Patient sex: M
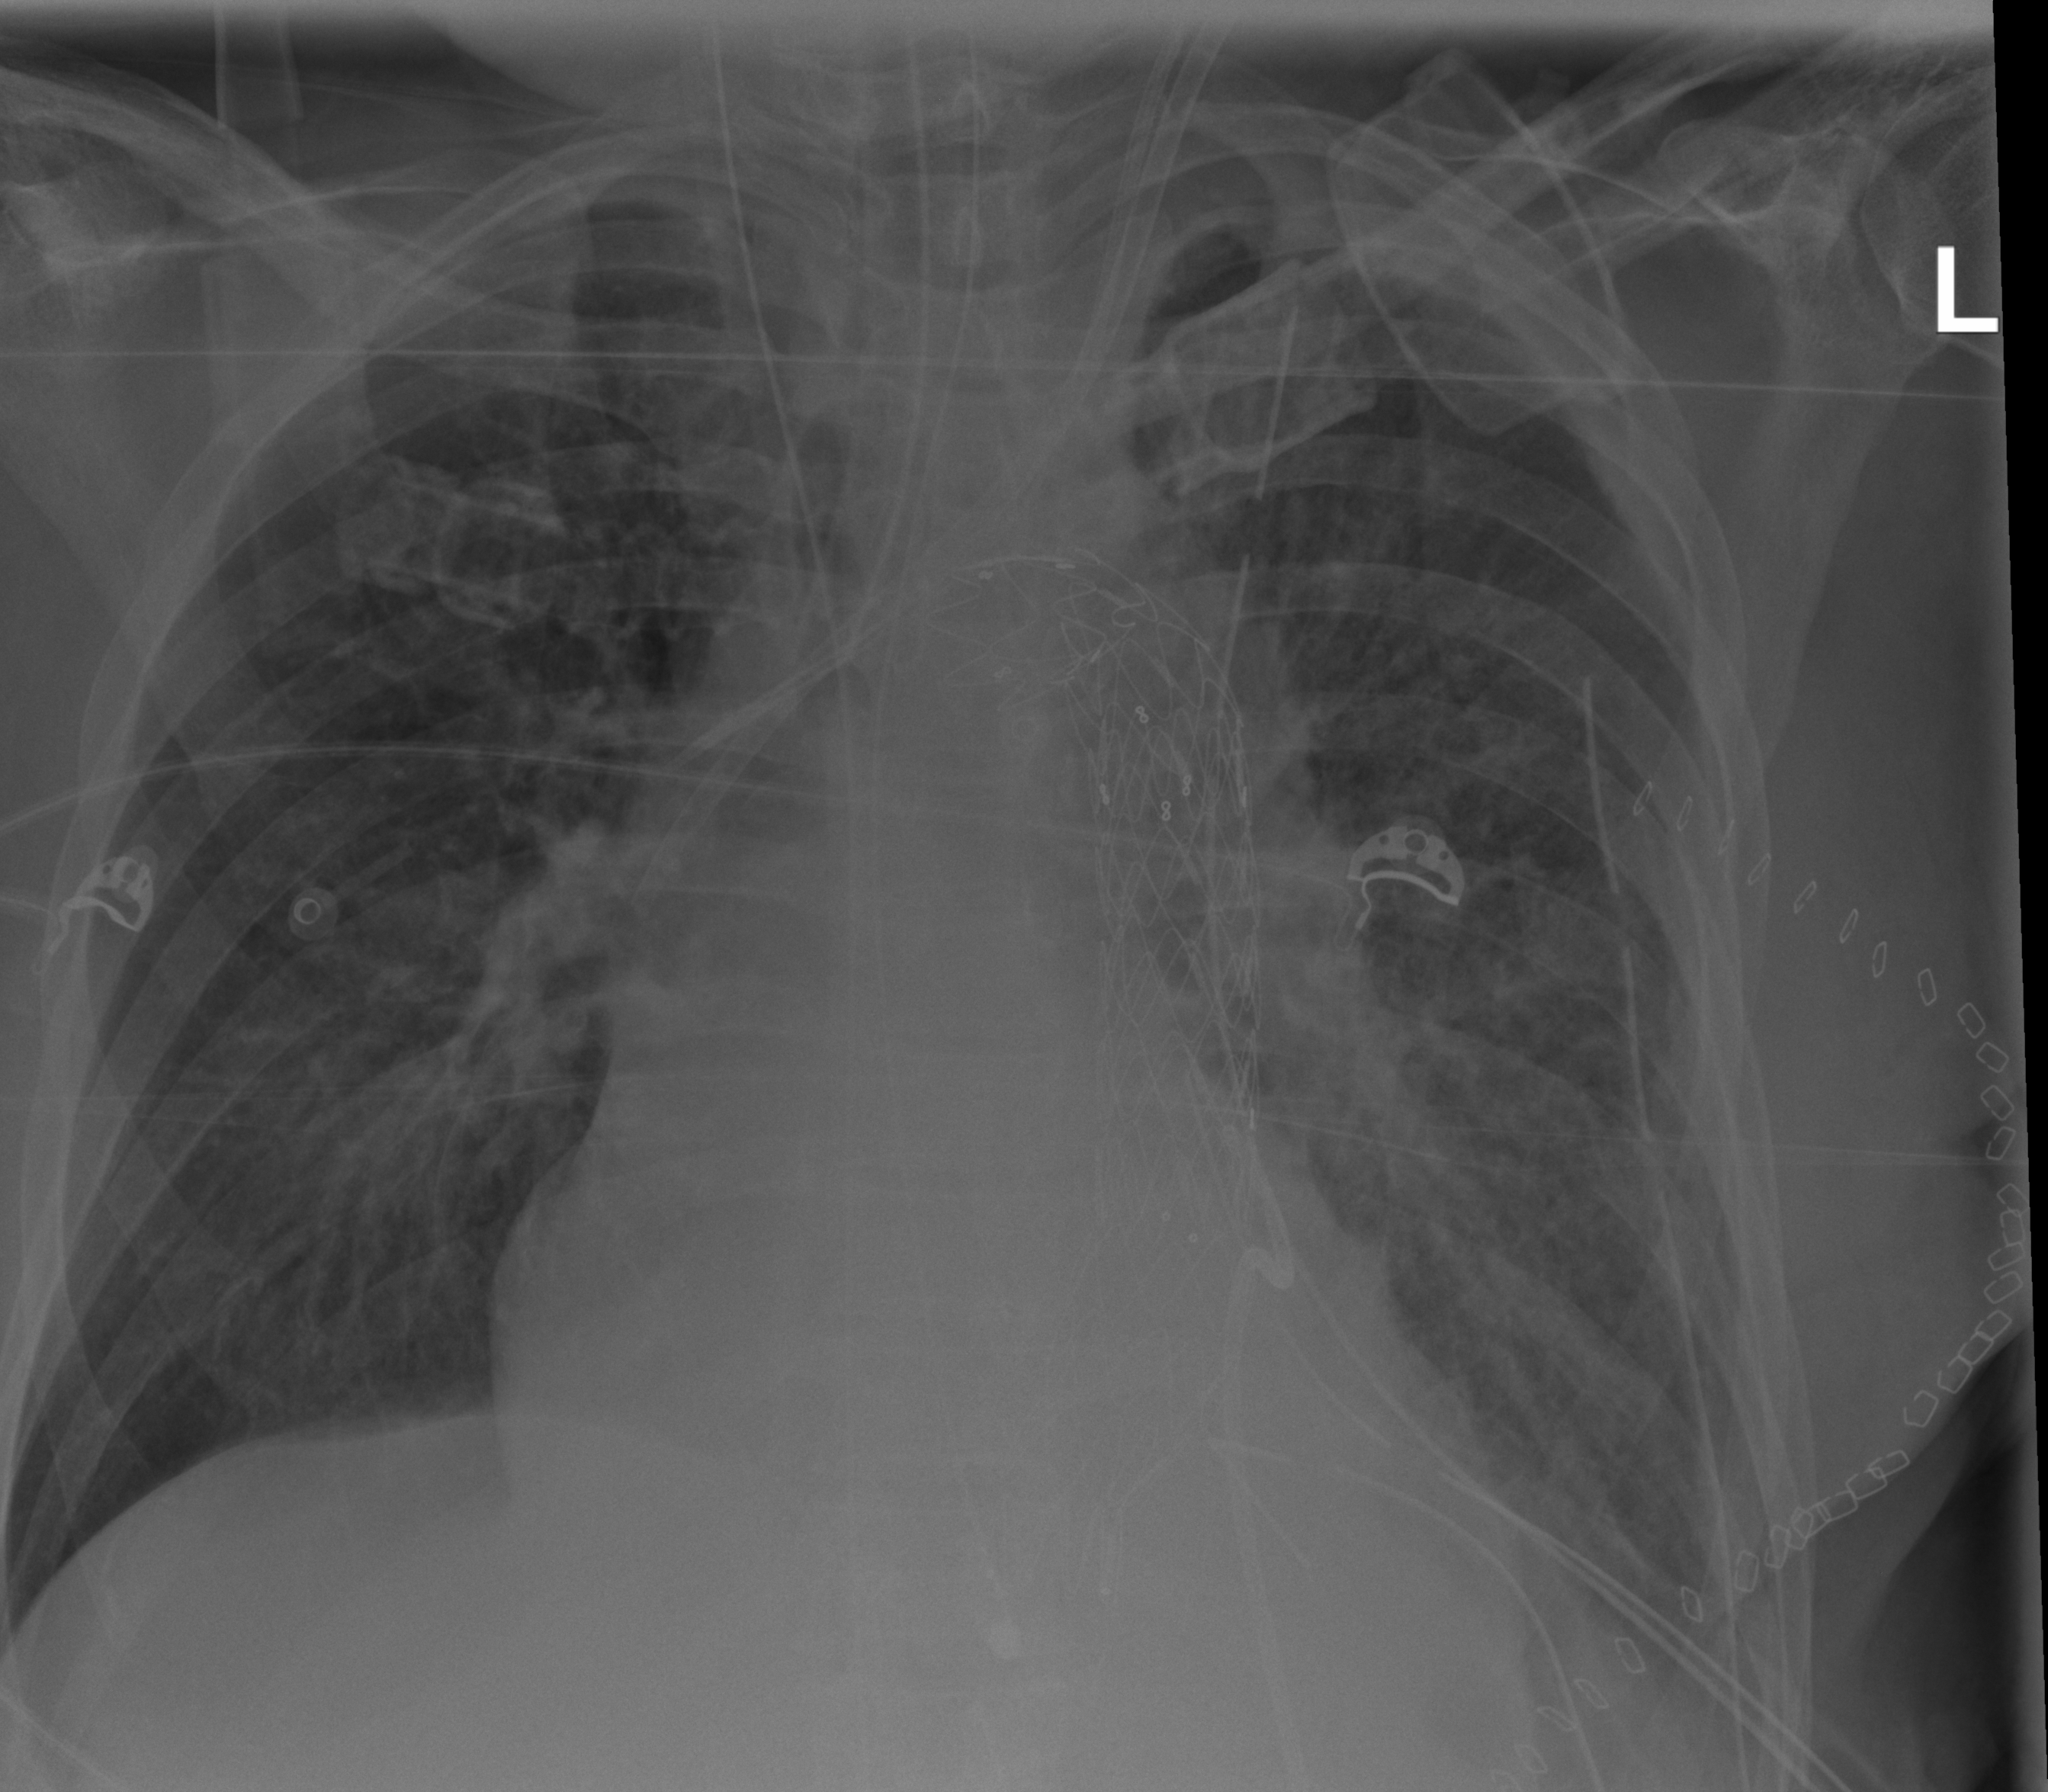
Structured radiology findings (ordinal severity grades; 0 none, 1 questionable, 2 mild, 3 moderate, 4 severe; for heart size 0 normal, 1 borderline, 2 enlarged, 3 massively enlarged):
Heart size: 2
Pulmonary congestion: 0
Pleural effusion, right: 0
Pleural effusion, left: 2
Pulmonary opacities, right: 2
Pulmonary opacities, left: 3
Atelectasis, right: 3
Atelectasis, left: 3